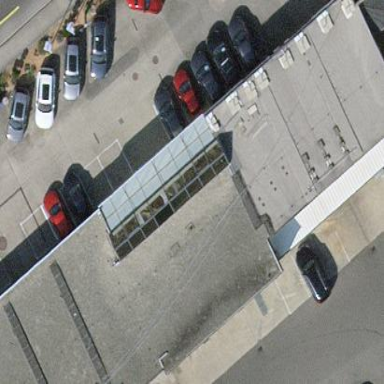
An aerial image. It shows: Building housing car shop.